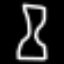
Label: hourglass